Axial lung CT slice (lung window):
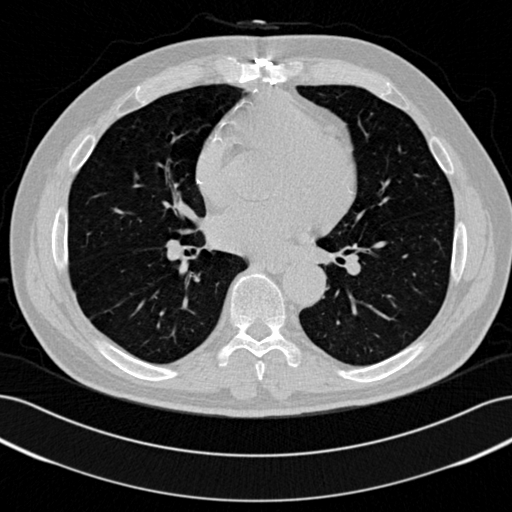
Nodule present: no